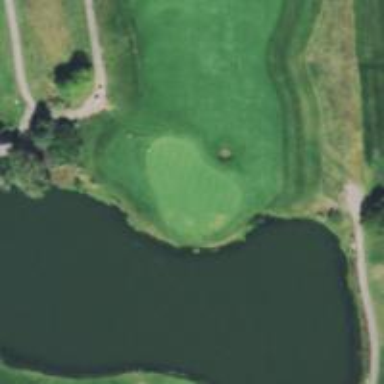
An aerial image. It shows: View of golf hole.